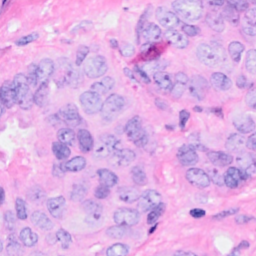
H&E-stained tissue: Breast